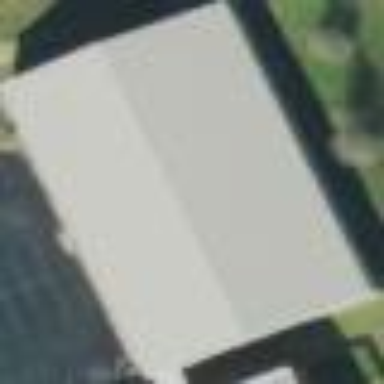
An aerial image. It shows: Fitness center building.